Field crop: maize
Growth stage: 2
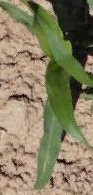
Species: maize